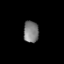
Tissue: prostate
Cell type: Myeloid cells
Senescence score: 0.2932
Nuclear area (px): 324
Mean DAPI intensity: 124.127